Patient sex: M
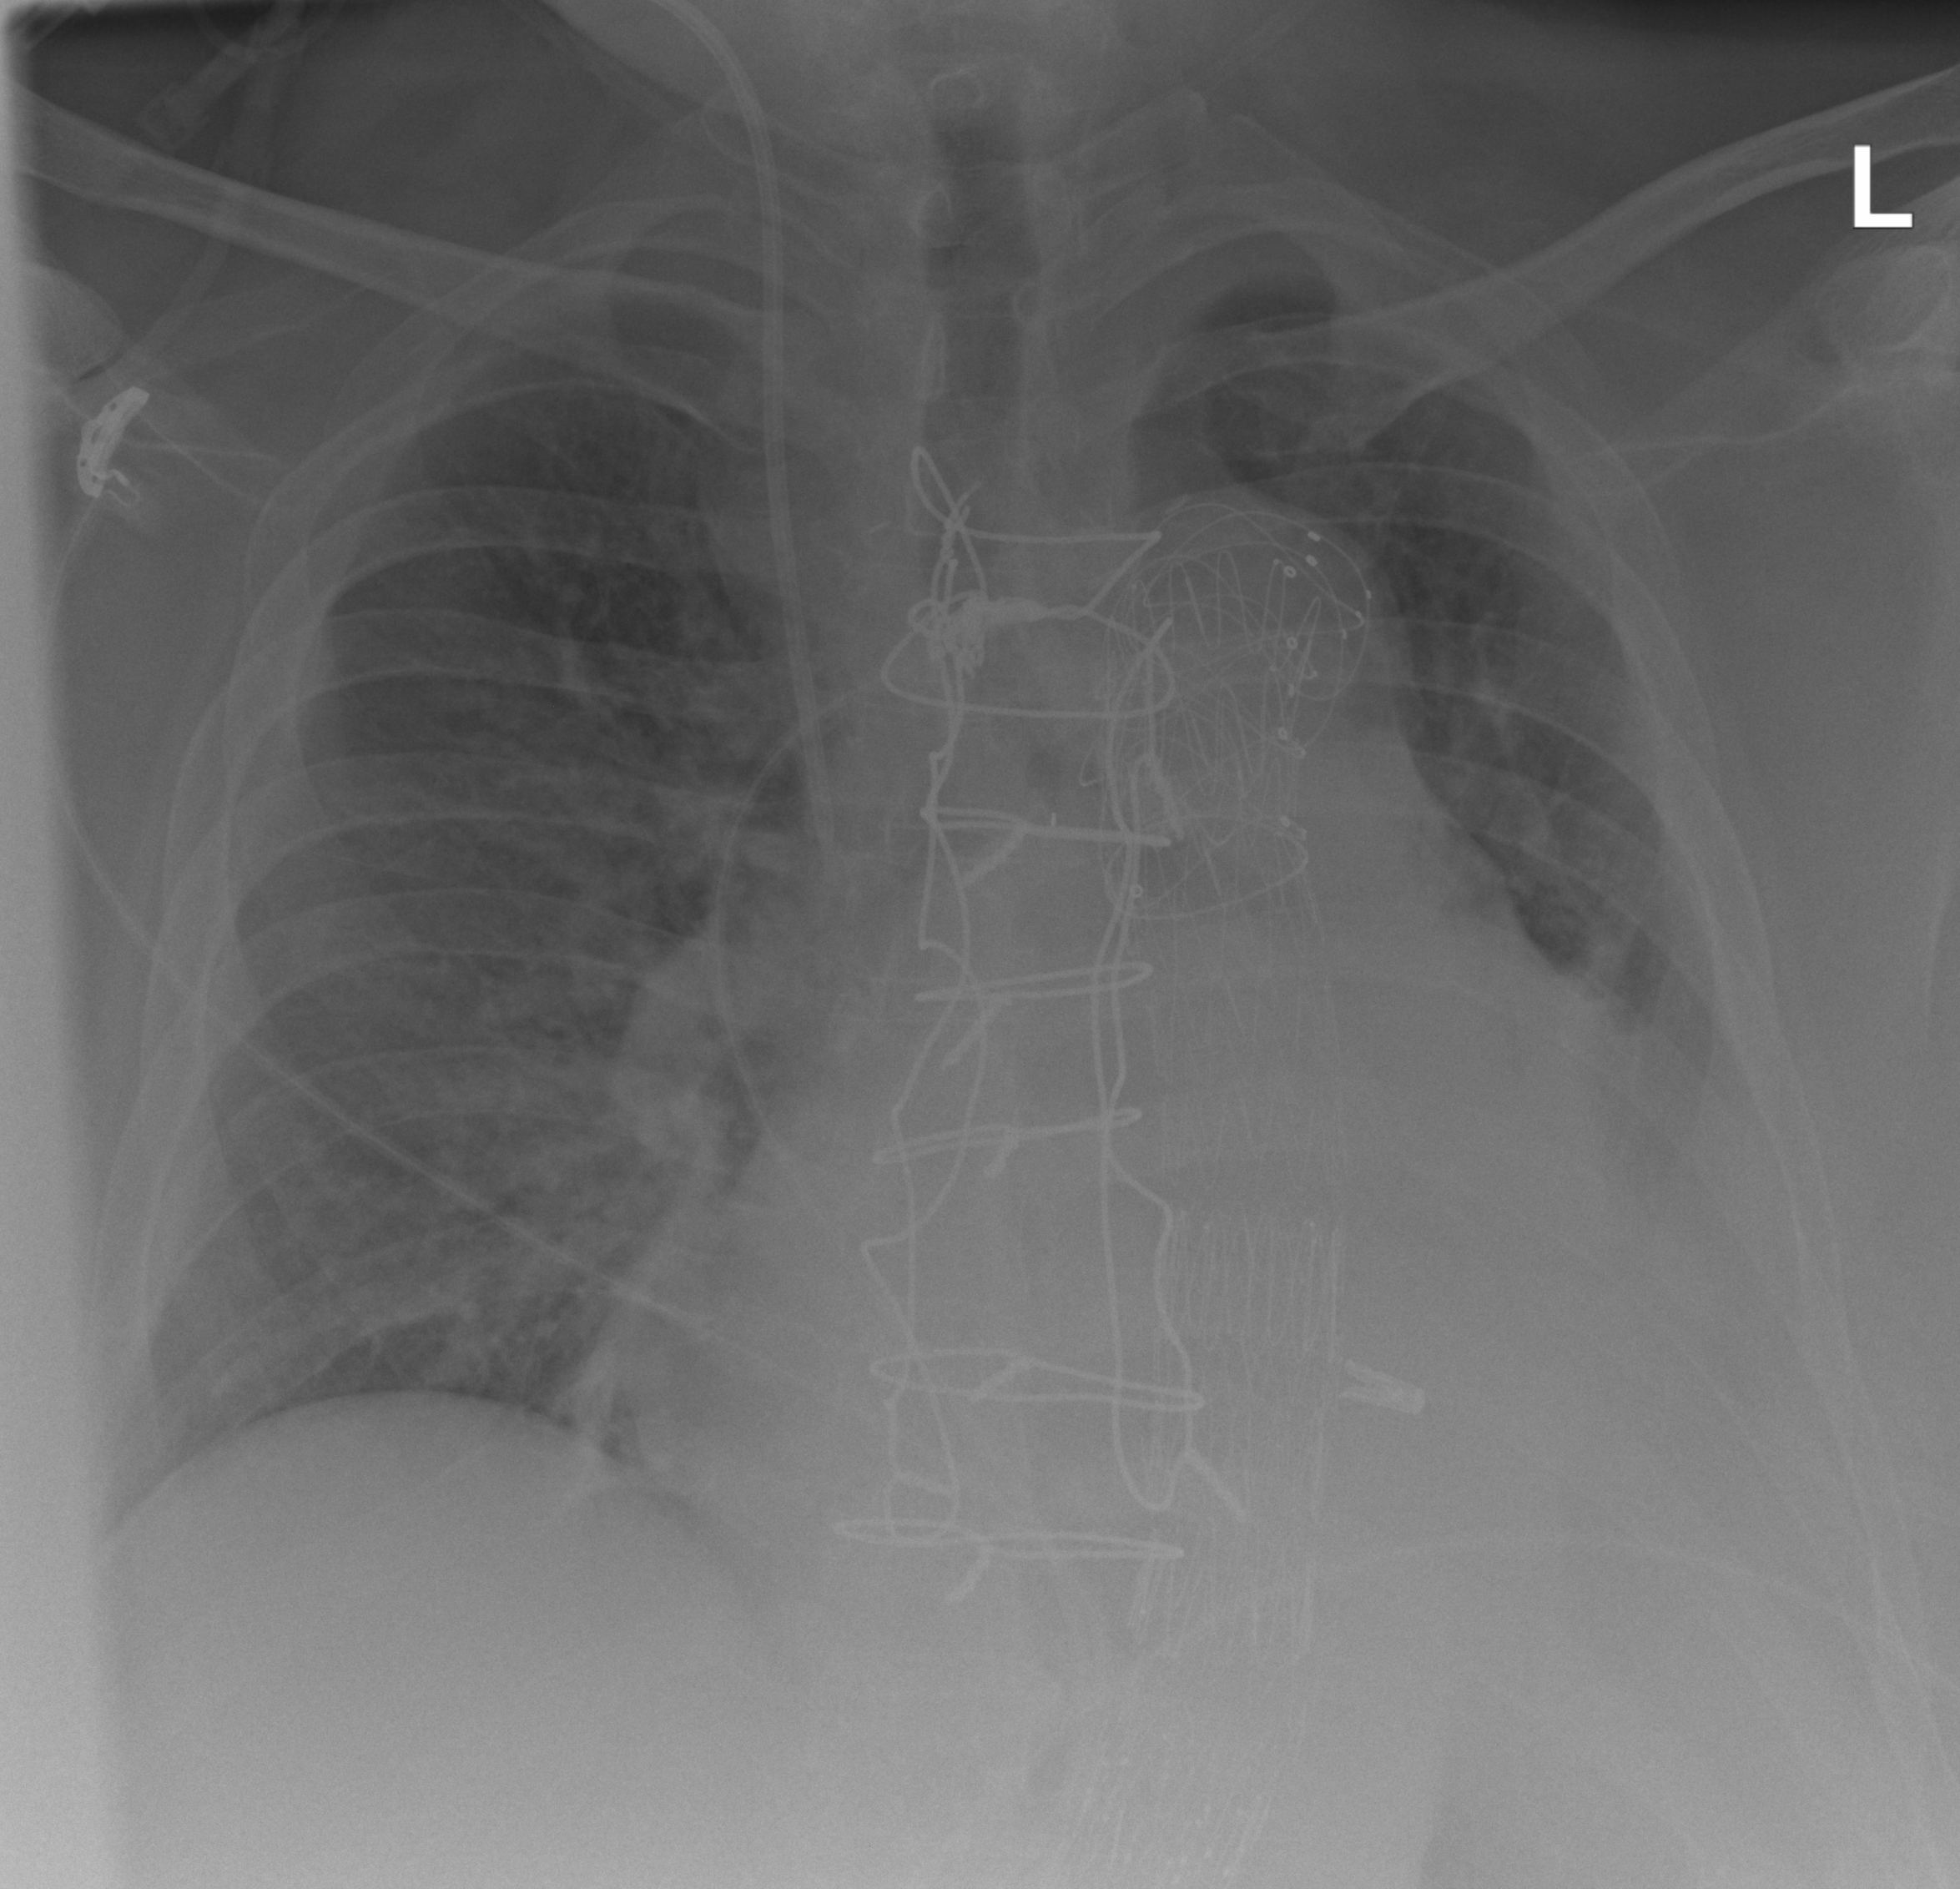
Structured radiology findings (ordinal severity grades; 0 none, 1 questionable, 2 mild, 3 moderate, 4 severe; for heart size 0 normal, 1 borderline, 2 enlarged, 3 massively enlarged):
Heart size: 2
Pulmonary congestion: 2
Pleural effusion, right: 0
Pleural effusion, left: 3
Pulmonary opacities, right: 1
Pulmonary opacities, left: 1
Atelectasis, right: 2
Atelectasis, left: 0